Interaction volume radius: 5 \u00c5
Interaction volume height: 15 \u00c5
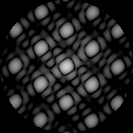
Disorder parameter: 0.06193